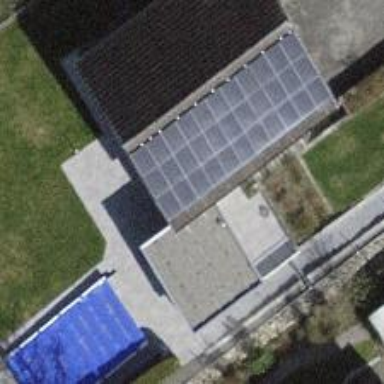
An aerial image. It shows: Solar power generator.